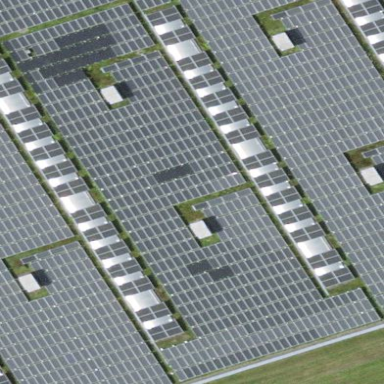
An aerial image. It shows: Solar power generator with photovoltaic panels.